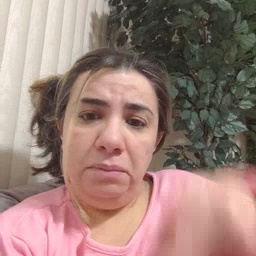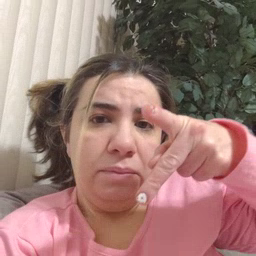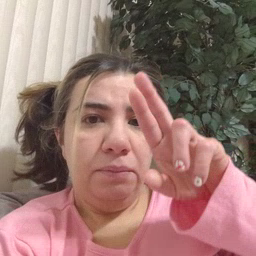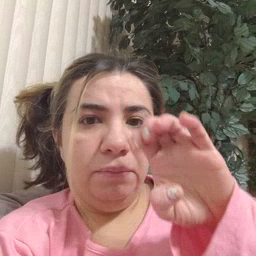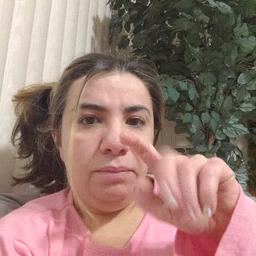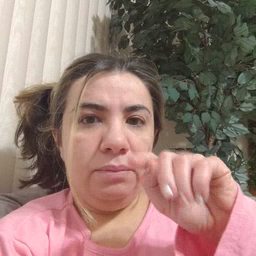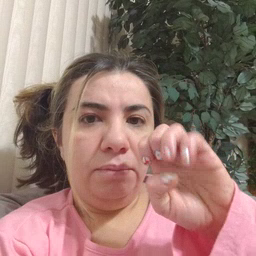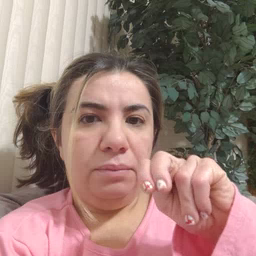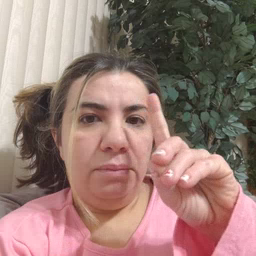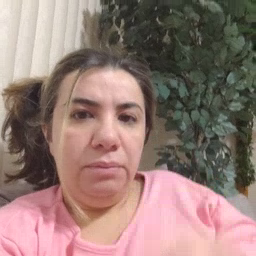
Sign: pretend